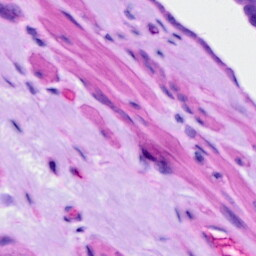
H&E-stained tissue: Ovarian